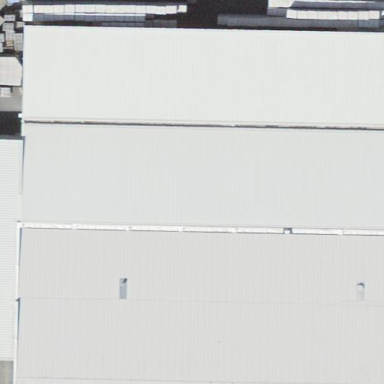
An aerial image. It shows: Industrial building.